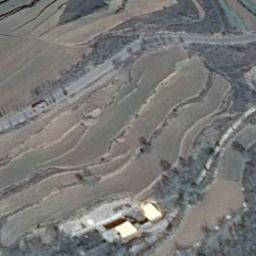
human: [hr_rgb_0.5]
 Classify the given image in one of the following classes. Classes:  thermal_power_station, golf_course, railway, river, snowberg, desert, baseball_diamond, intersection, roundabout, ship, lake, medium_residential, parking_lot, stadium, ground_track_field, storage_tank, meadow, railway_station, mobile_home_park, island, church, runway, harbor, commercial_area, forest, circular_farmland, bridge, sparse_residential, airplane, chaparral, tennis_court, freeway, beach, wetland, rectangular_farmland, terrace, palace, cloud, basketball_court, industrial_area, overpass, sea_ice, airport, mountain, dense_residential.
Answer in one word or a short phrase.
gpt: terrace